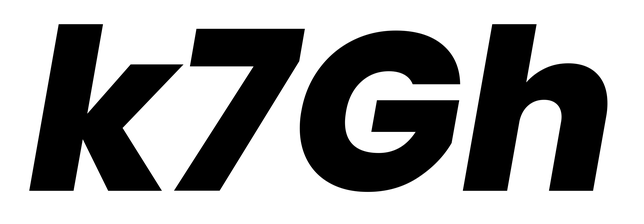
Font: Poppins-ExtraBoldItalic